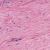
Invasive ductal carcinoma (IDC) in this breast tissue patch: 0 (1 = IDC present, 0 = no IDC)